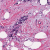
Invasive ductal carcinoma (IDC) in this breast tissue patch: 1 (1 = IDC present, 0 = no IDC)